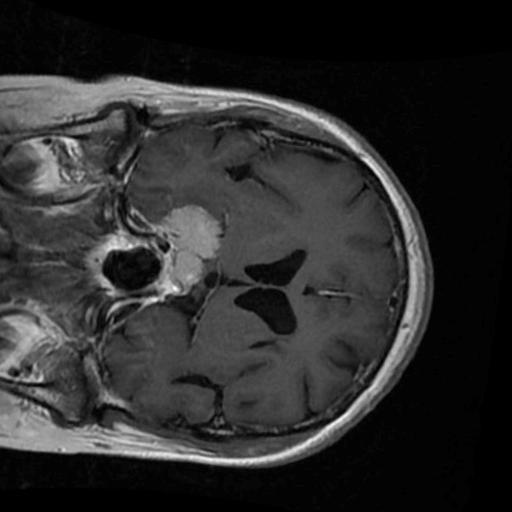
Label: brain_menin